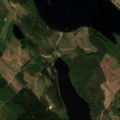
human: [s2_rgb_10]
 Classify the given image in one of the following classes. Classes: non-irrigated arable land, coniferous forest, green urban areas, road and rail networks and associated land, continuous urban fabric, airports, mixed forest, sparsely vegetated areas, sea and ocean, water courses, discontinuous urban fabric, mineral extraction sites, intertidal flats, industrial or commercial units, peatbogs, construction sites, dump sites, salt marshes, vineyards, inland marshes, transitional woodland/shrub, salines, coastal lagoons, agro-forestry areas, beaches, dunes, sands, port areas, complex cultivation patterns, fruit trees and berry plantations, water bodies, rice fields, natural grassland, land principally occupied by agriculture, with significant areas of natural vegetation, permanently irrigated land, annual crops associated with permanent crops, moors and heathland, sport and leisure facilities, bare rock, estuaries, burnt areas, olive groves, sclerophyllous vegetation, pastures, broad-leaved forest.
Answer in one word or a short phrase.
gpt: broad-leaved forest, coniferous forest, mixed forest, water bodies